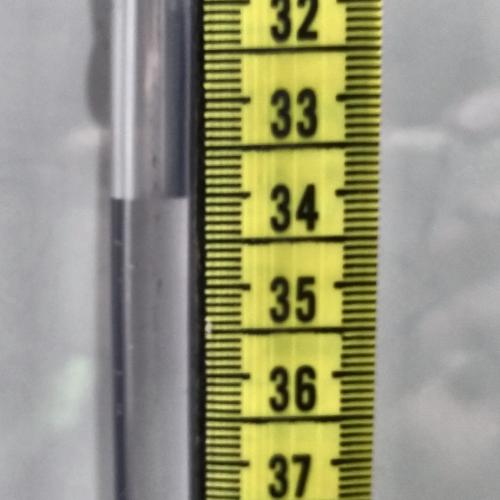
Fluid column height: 34.0 cm